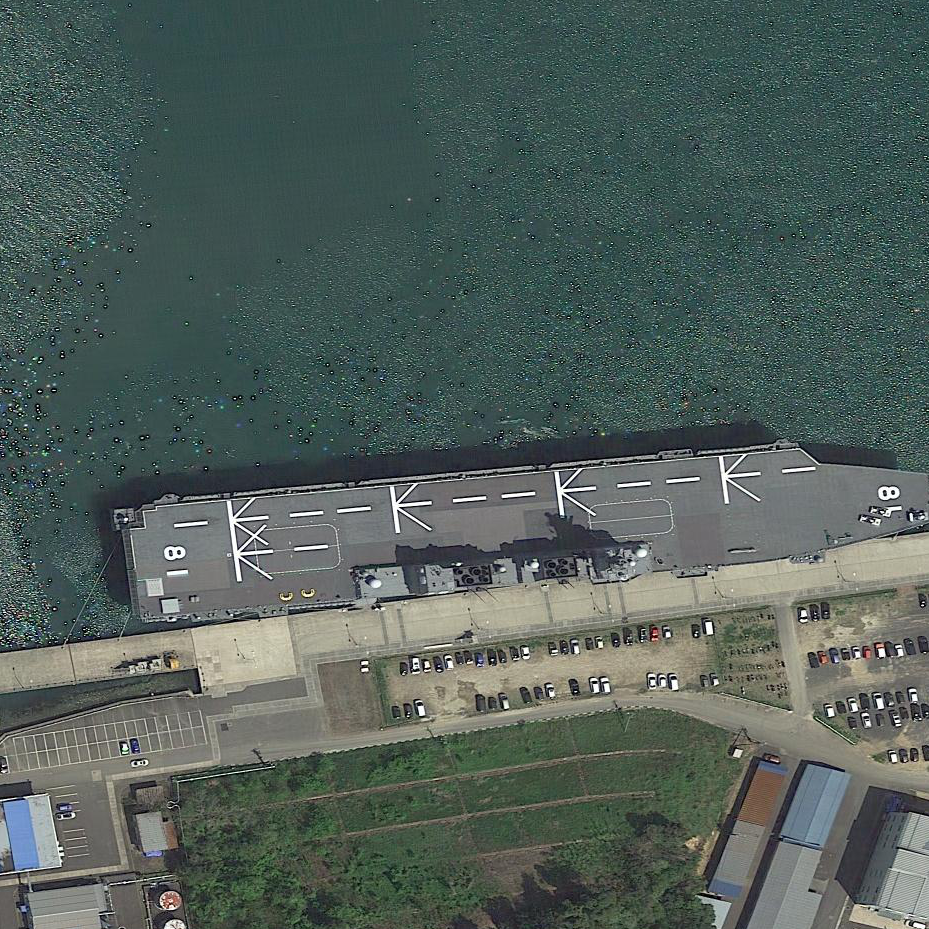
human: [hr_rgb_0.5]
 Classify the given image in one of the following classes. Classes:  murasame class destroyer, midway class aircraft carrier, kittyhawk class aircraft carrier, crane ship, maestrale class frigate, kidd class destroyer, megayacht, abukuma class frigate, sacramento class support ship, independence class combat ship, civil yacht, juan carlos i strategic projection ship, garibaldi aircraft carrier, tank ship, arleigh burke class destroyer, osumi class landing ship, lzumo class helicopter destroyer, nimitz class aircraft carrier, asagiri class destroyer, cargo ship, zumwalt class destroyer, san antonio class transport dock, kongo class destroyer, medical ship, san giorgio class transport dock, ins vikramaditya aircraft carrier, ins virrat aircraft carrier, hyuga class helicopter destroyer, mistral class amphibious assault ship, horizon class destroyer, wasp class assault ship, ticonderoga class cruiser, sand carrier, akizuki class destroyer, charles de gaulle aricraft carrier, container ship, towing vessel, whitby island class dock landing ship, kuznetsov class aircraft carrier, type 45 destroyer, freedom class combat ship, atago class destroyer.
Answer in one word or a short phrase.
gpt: Hyuga class helicopter destroyer